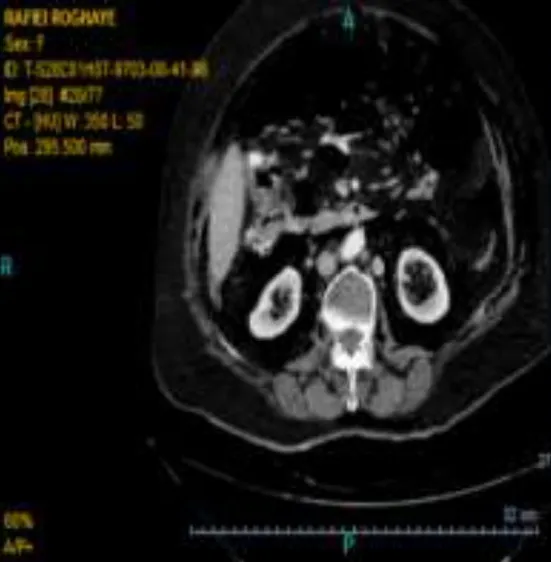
Air inside the abdominal cavity and kidney (retroperitoneal).
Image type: radiology (ct)